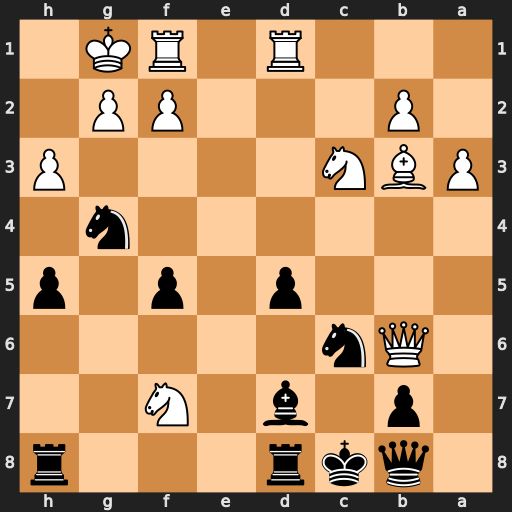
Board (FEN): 1qkr3r/1p1b1N2/1Qn5/3p1p1p/6n1/PBN4P/1P3PP1/3R1RK1
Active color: b
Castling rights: -
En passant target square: -
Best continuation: Qh2#